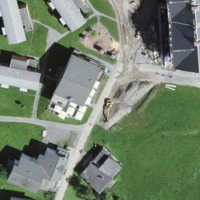
EUNIS habitat code: 54
Species observed at this site:
Silene dioica
Rumex alpinus